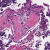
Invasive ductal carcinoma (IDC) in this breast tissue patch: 1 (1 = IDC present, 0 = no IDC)